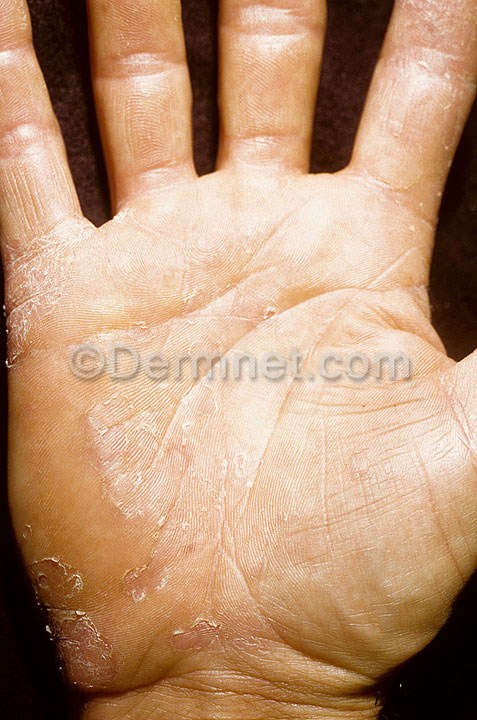
Disease: Eczema Photos